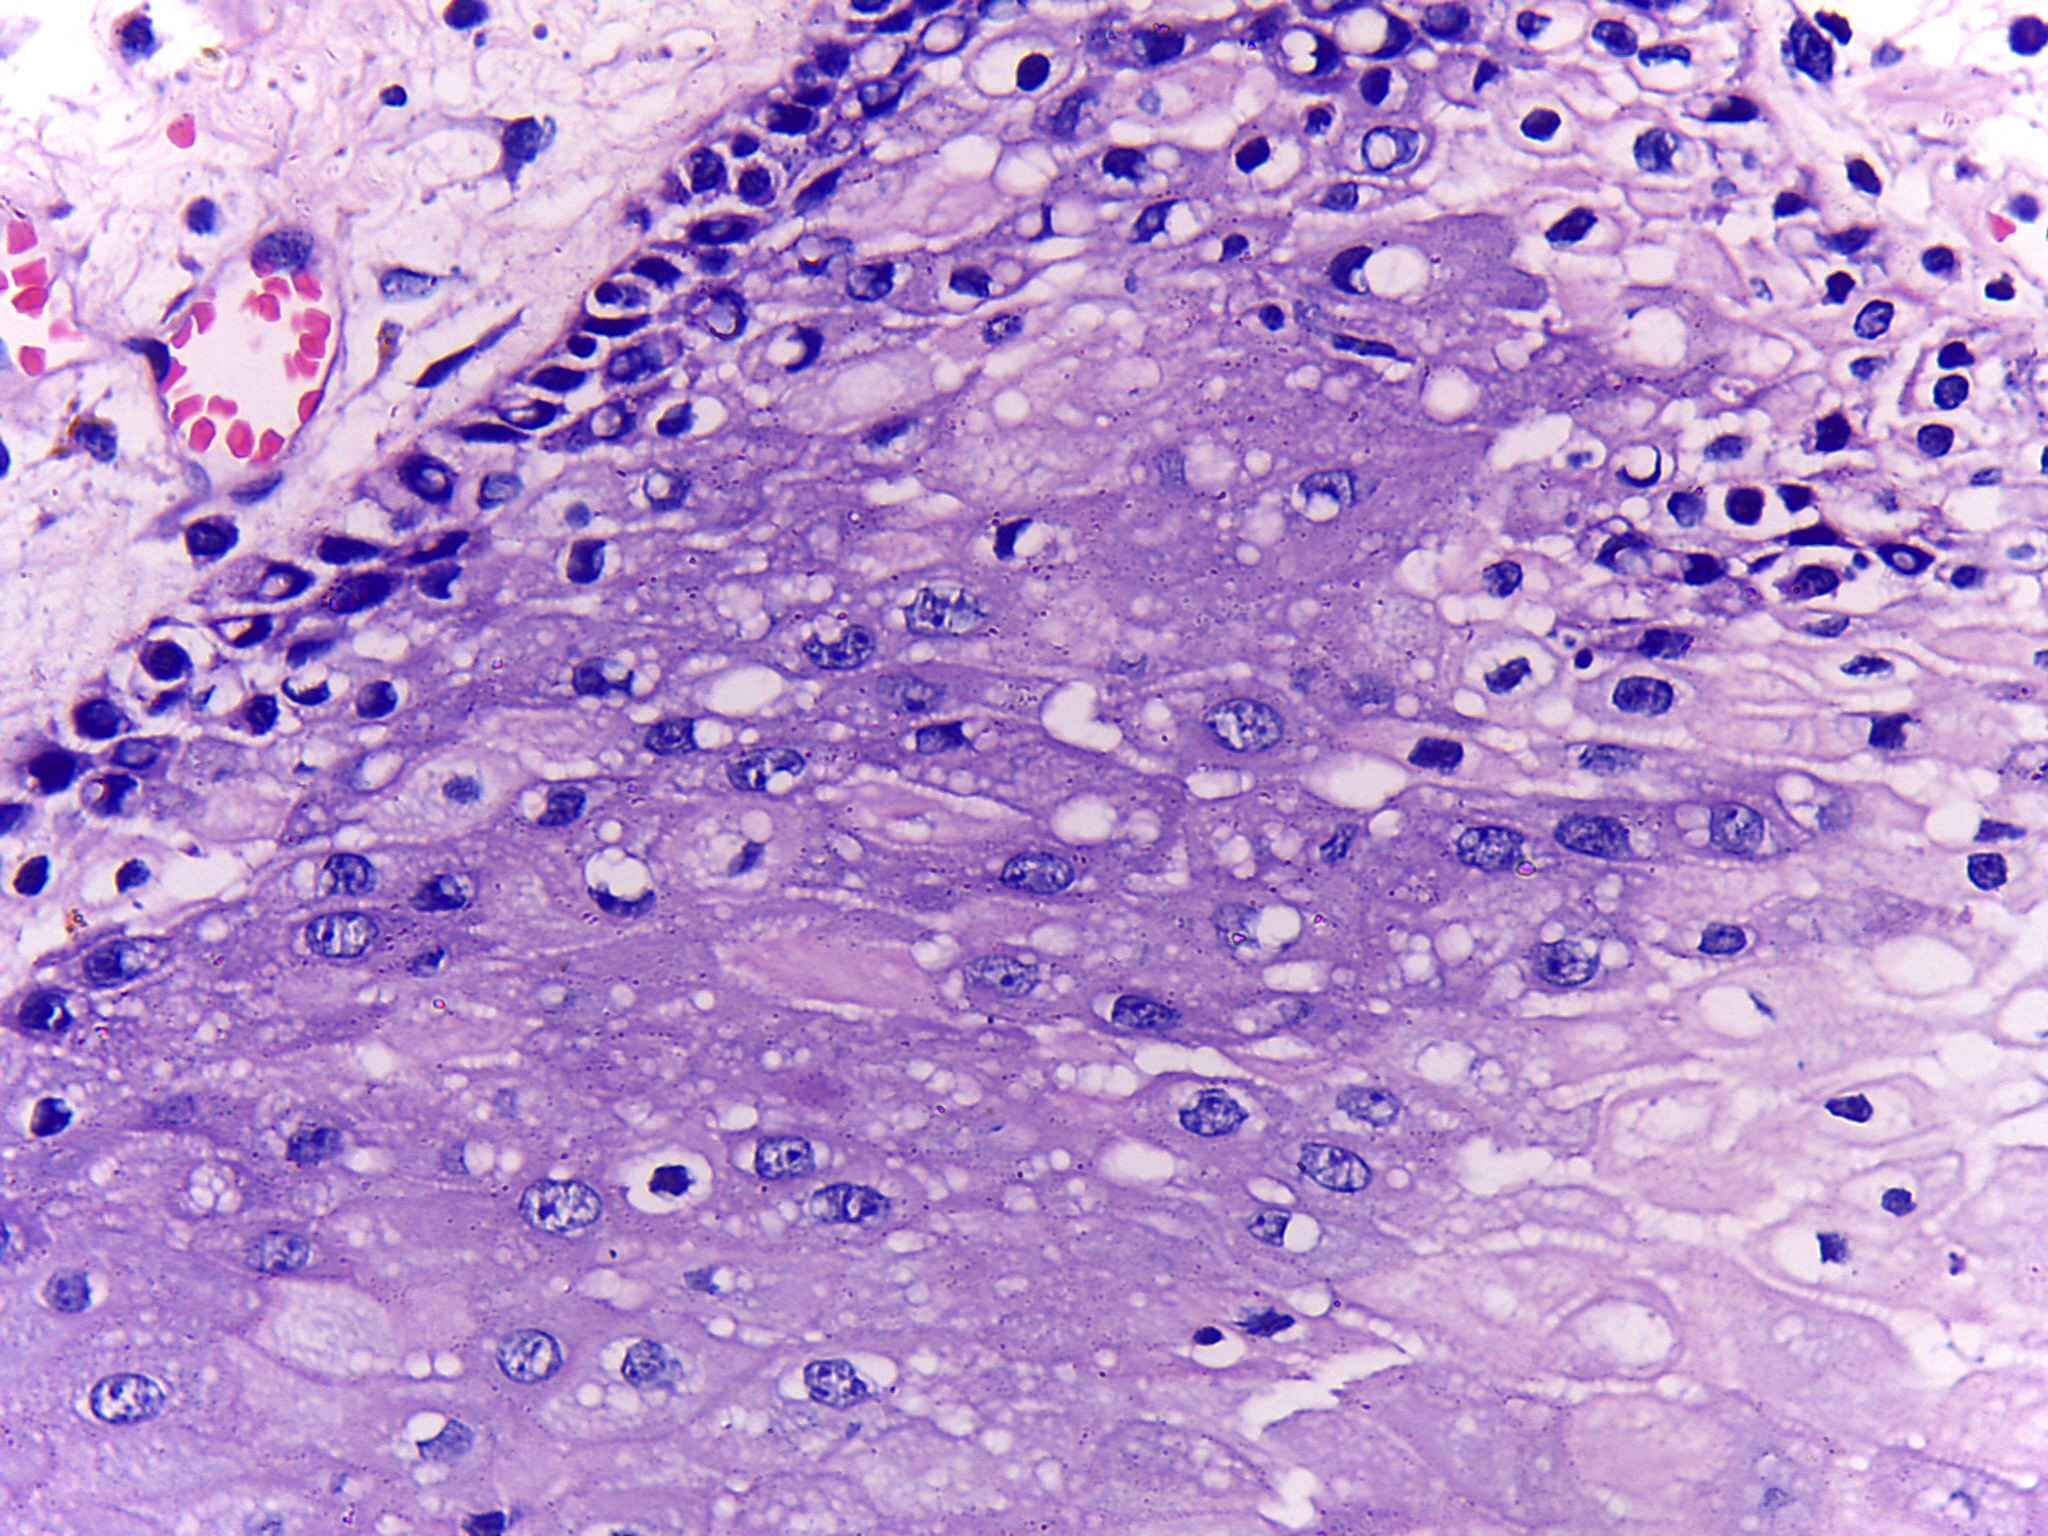
Diagnosis: OSCC